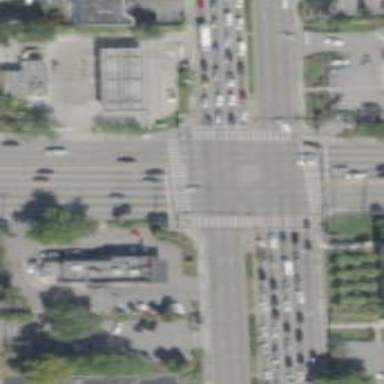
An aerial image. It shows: Uncontrolled crossing along footway.